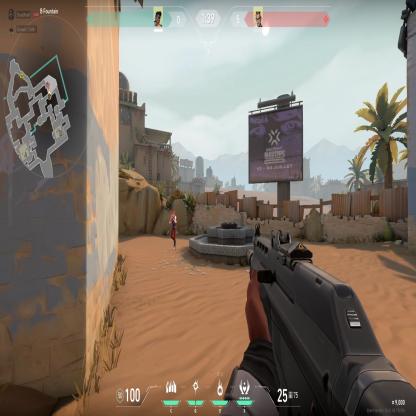
Label: enemy